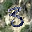
Label: 3